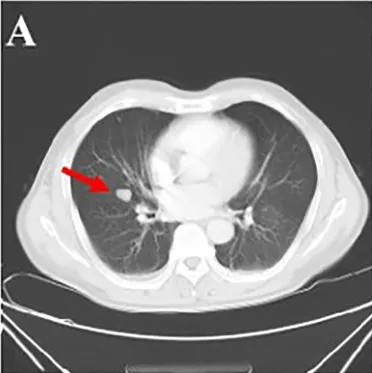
Imaging findings upon Initial Diagnosis. (A, B) An array of minuscule pulmonary nodules (marked by the red arrows) aroused suspicions of metastasis within the lungs.
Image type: radiology (ct)